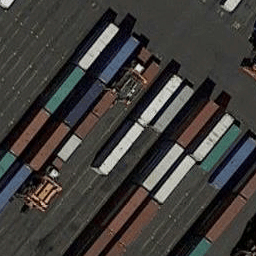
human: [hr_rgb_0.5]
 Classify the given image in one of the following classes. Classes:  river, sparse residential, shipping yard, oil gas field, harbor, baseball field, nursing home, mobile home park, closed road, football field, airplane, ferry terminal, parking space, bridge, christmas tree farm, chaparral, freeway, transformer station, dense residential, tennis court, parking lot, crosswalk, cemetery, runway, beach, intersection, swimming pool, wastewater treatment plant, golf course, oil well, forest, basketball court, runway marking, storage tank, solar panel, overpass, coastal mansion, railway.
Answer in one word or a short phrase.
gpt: shipping yard